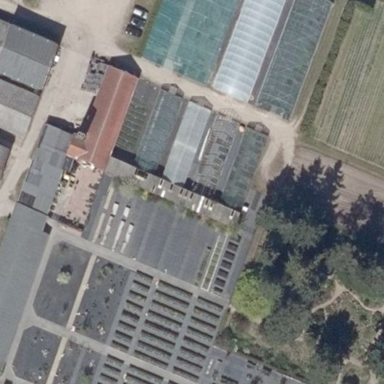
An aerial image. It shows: Greenhouse.